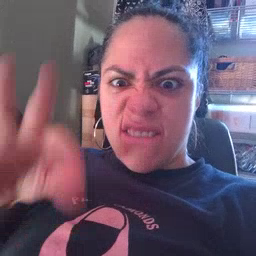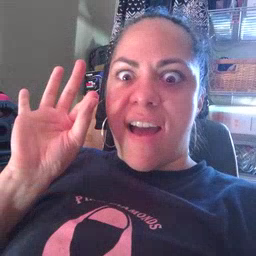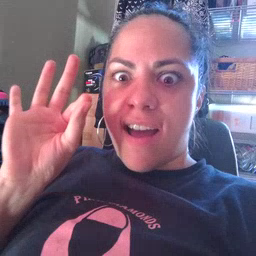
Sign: find